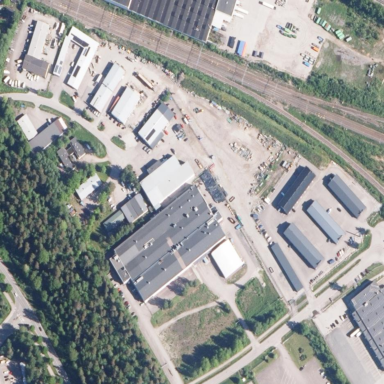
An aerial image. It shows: Industrial area.